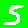
Digit: 5